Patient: sex M, age 81
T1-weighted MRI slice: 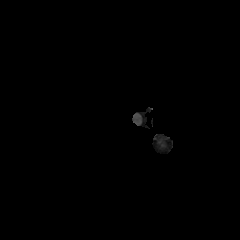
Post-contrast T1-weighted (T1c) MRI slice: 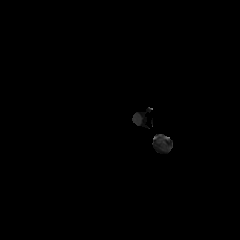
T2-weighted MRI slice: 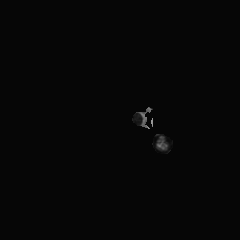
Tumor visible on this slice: no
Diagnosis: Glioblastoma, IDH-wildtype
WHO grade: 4